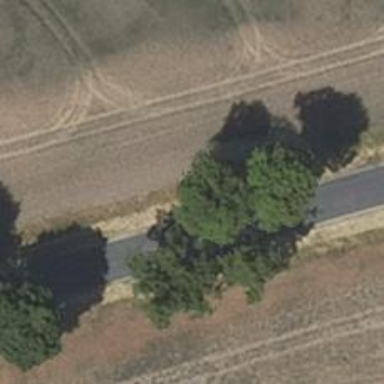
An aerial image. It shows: Beautiful avenue of deciduous broadleaved trees.